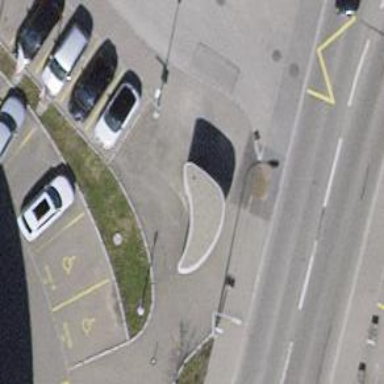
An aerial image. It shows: Bus stop with sheltered platform for public transport.